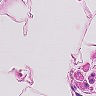
Metastatic tissue present: no